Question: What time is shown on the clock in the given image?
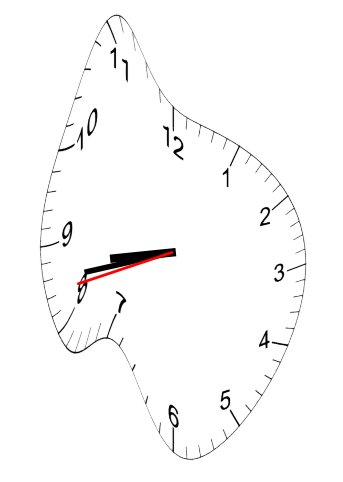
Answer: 08:42:42